Question: I've tired to maintenance the latest VIM/GVIM for windows, <URL> is my OpenSource project.
However, I found the compile by cygwin since the vim version 'v7.4.399' (including v7.4.399).
Failed Information:
'''
obj/ex_docmd.o:ex_docmd.c:(.text+0x45f): undefined reference to 'crypt_get_key'
obj/fileio.o:fileio.c:(.text+0xbb7): undefined reference to 'crypt_works_inplace'
obj/fileio.o:fileio.c:(.text+0xbe6): undefined reference to 'crypt_encode_alloc'
obj/fileio.o:fileio.c:(.text+0xd69): undefined reference to 'crypt_encode_inplace'
obj/fileio.o:fileio.c:(.text+0x69e3): undefined reference to 'crypt_free_state'
obj/fileio.o:fileio.c:(.text+0x6c66): undefined reference to 'crypt_free_state'
obj/fileio.o:fileio.c:(.text+0x6c97): undefined reference to 'crypt_free_key'
obj/fileio.o:fileio.c:(.text+0x716f): undefined reference to 'crypt_get_method_nr'
obj/fileio.o:fileio.c:(.text+0x7177): undefined reference to 'crypt_get_header_len'
obj/fileio.o:fileio.c:(.text+0x8e48): undefined reference to 'crypt_works_inplace'
obj/fileio.o:fileio.c:(.text+0x8e73): undefined reference to 'crypt_decode_inplace'
obj/fileio.o:fileio.c:(.text+0x906d): undefined reference to 'crypt_method_nr_from_magic'
obj/fileio.o:fileio.c:(.text+0x9098): undefined reference to 'crypt_set_cm_option'
obj/fileio.o:fileio.c:(.text+0x90c8): undefined reference to 'crypt_create_from_header'
obj/fileio.o:fileio.c:(.text+0x90df): undefined reference to 'crypt_set_cm_option'
obj/fileio.o:fileio.c:(.text+0x90e7): undefined reference to 'crypt_get_header_len'
obj/fileio.o:fileio.c:(.text+0x9158): undefined reference to 'crypt_decode_alloc'
obj/fileio.o:fileio.c:(.text+0x9e3f): undefined reference to 'crypt_append_msg'
obj/fileio.o:fileio.c:(.text+0x9ed4): undefined reference to 'crypt_get_method_nr'
obj/fileio.o:fileio.c:(.text+0x9edc): undefined reference to 'crypt_get_header_len'
obj/fileio.o:fileio.c:(.text+0xa5bc): undefined reference to 'crypt_get_key'
obj/fileio.o:fileio.c:(.text+0xca32): undefined reference to 'crypt_free_state'
obj/fileio.o:fileio.c:(.text+0xdd15): undefined reference to 'crypt_get_method_nr'
obj/fileio.o:fileio.c:(.text+0xdd37): undefined reference to 'crypt_create_for_writing'
obj/fileio.o:fileio.c:(.text+0xe2d2): undefined reference to 'crypt_append_msg'
/usr/lib/gcc/i686-pc-mingw32/4.7.3/../../../../i686-pc-mingw32/bin/ld: obj/fileio.o: bad reloc address 0x2e8 in section '.rdata'
/usr/lib/gcc/i686-pc-mingw32/4.7.3/../../../../i686-pc-mingw32/bin/ld: final link failed: Invalid operation
collect2: error: ld returned 1 exit status
Make_cyg.mak:603: recipe for target 'vim.exe' failed
make: *** [vim.exe] Error 1
'''
The compile command:
'''
make -B -f Make_cyg.mak PYTHON=/cygdrive/c/Marslo/MyProgramFiles/Python27 DYNAMIC_PYTHON=yes PYTHON_VER=27 PYTHON3=/cygdrive/c/Marslo/MyProgramFiles/Python34 DYNAMIC_PYTHON3=yes PYTHON3_VER=34 FEATURES=huge IME=yes GIME=yes MBYTE=yes CSCOPE=yes USERNAME=Marslo.Jiao USERDOMAIN=China GUI=no
'''
I checked the <URL> between 'v7-4-398' and 'v7-4-399', and found there something updated with . Then I added the libs and other stuff about in cygwin as below, but the compile still CANNOT work....

What should I do can compile the higher version vim ?
---
Environments:
- 'setup-x86_64.exe''mintty 1.2-beta1 (x86_64-pc-cygwin)'
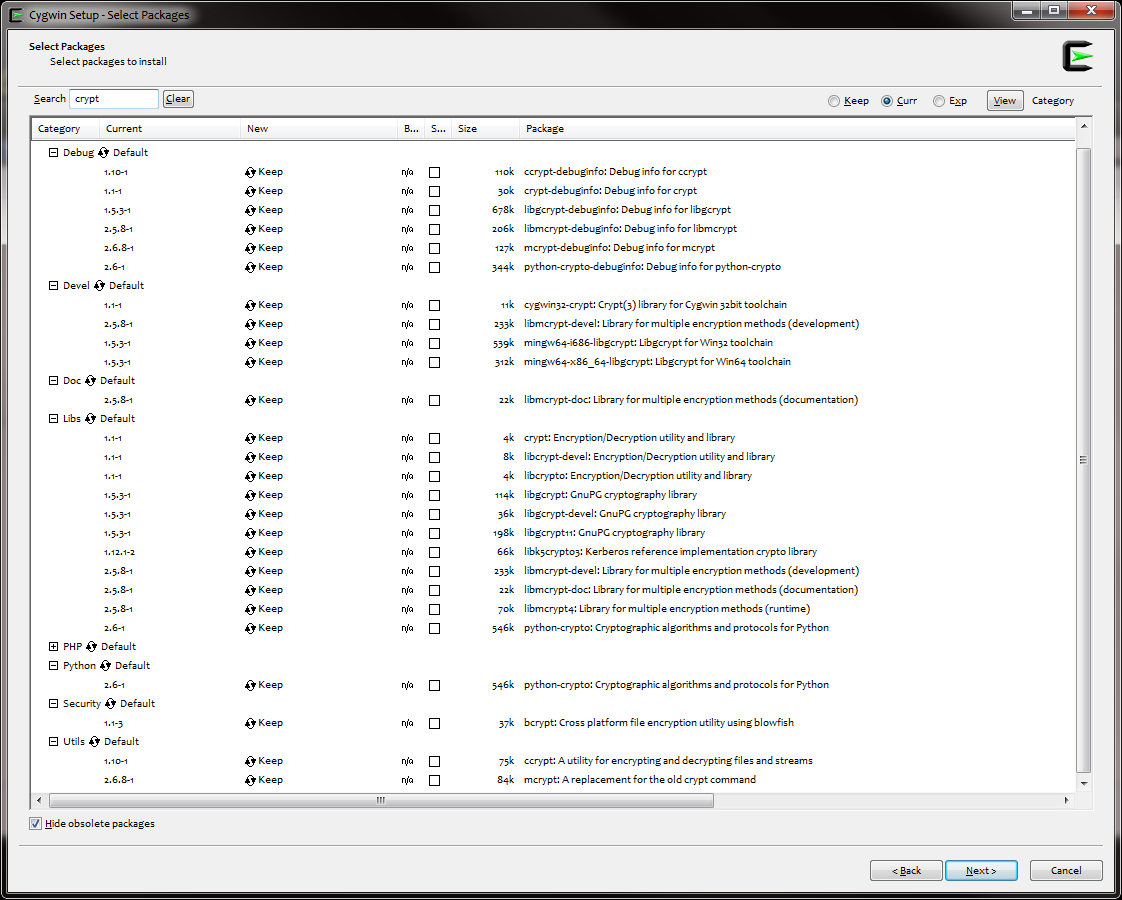
Answer: Have you tried compiling with all the patches that are currently available. I think Bram Moolenaar (Maintainer for vim) forgot to add some of the files in one of the patches and one of the later one fixes that. If not post to 'vim_dev@vim.org'
This was also reported to at <URL>.
Patch 7.4.401 should fix it <URL>